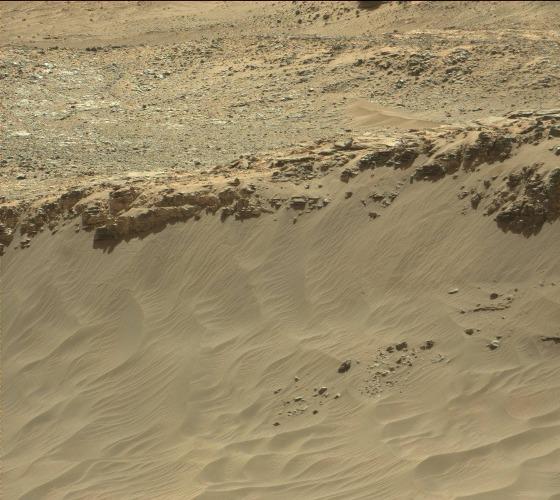
Terrain classes present: Bedrock, Gravel / Sand / Soil, Shadow